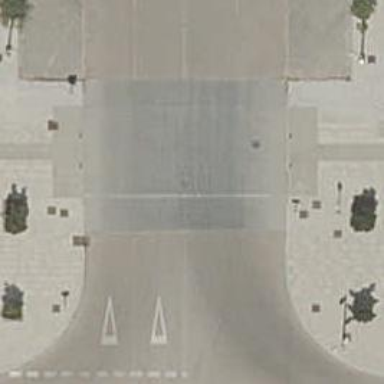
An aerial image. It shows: Uncontrolled crossing on the road.